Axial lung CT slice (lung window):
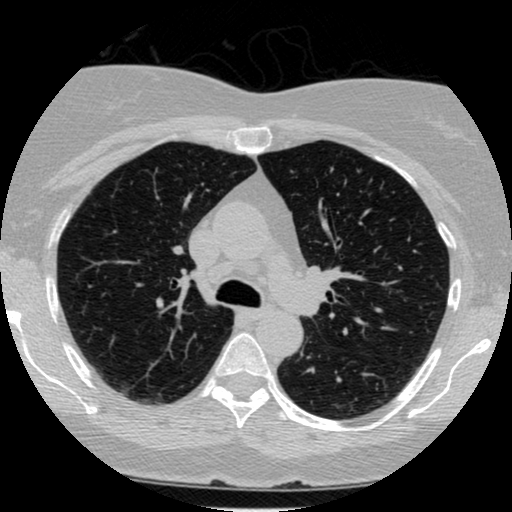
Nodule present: no